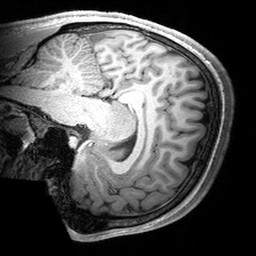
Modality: T1w
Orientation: sagittal
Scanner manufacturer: siemens
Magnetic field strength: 3 T
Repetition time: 2.53 s
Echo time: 0.00299 s